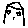
Label: house